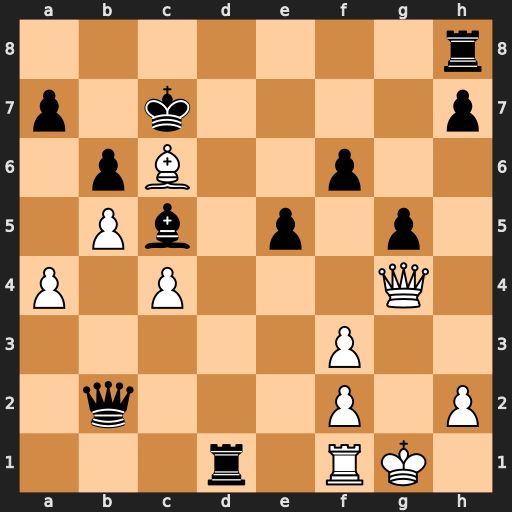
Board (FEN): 7r/p1k4p/1pB2p2/1Pb1p1p1/P1P3Q1/5P2/1q3P1P/3r1RK1
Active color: w
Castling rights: -
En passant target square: -
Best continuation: Rxd1 Qxf2+ Kh1 Qf1+ Rxf1